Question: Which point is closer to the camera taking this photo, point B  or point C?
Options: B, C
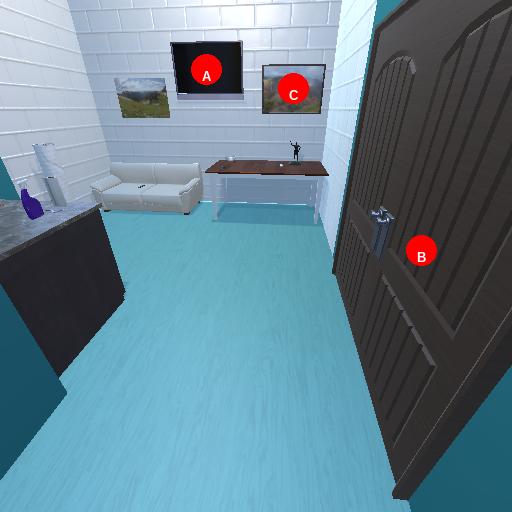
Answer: B